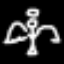
Label: angel